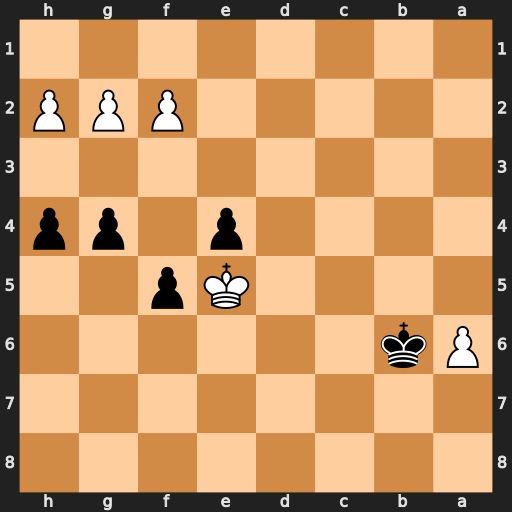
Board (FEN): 8/8/Pk6/4Kp2/4p1pp/8/5PPP/8
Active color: b
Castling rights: -
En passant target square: -
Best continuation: g3 hxg3 hxg3 fxg3 e3